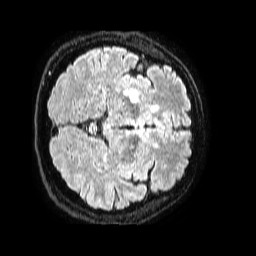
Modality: FLAIR
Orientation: axial
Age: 66
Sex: male
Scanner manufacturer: philips
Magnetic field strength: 1.5 T
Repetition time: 4.8 s
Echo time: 0.3 s